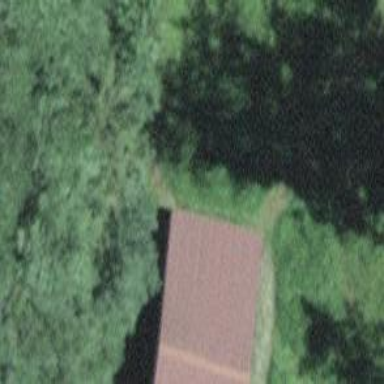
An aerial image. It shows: Barn.